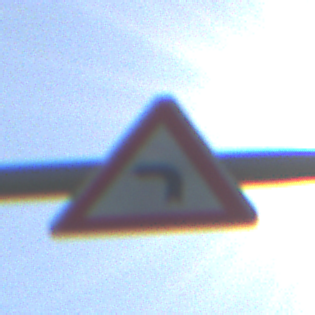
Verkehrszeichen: KurveLinks
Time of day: Midday
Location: Outdoor (Nature)
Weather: Clear
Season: NotSpecified
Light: Natural